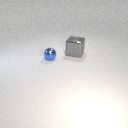
small blue metal sphere to the left of large gray metal cube